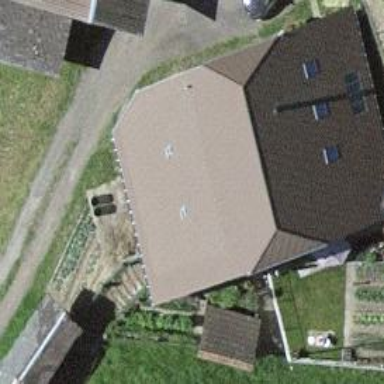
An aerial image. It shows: Farm building.